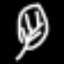
Label: leaf